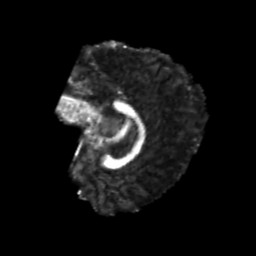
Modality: FA
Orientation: sagittal
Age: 24
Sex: female
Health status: healthy
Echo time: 0.074 s